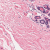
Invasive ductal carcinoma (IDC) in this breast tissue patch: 0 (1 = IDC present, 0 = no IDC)